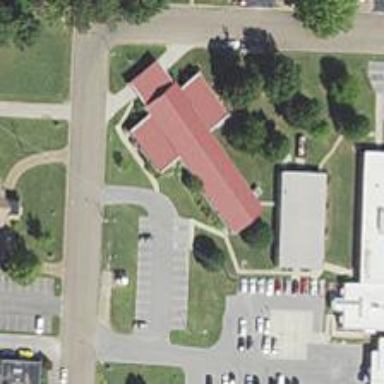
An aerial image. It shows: Clinic building providing healthcare services.